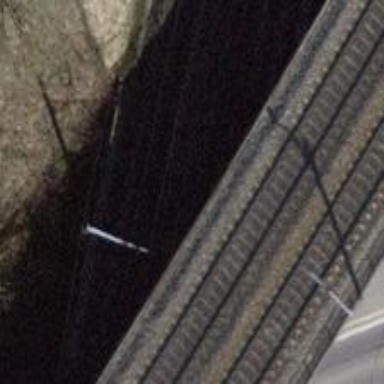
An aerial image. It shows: Railway bridge with electrified tracks and single contact line.